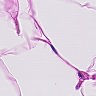
Metastatic tissue present: no